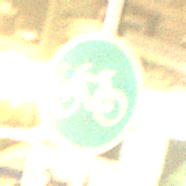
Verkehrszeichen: Radweg
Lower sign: MehrspurigeFahrzeugeFrei9
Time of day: Night
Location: Outdoor (Urban)
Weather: Clear
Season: NotSpecified
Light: Artificial